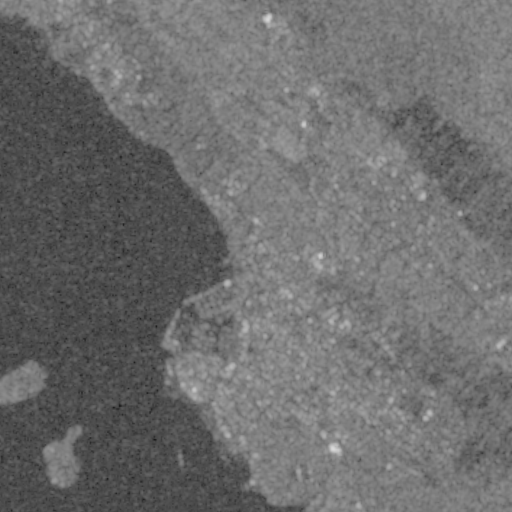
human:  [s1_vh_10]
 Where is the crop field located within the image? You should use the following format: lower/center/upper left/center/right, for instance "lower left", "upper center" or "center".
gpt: The crop field is located in the upper of the image.
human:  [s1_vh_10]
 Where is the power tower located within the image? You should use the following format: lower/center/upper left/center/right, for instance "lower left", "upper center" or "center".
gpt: The power tower is located in the upper right of the image.
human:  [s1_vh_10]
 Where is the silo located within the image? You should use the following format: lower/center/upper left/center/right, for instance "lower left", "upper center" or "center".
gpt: The silo is located in the center right of the image.
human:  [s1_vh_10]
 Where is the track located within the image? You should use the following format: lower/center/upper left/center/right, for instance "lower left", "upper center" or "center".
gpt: There is no track in the image.

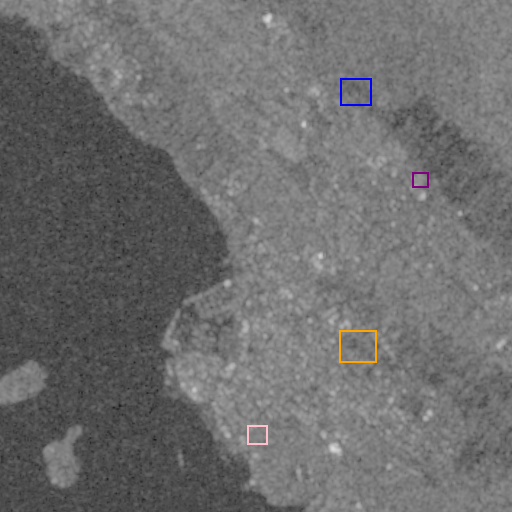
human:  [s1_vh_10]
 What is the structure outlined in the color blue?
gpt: The structure outlined in blue is a park.
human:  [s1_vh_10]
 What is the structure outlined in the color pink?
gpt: The structure outlined in pink is a parking lot.
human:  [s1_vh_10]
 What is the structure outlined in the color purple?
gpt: The structure outlined in purple is a power substation.
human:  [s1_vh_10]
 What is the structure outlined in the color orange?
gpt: The structure outlined in orange is a stadium.
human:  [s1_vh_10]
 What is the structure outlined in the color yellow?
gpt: There is no yellow outline.